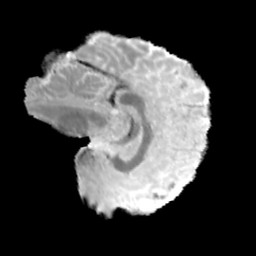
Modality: MD
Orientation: sagittal
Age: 29
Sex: male
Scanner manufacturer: siemens
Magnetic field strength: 3 T
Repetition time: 3.23 s
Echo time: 0.0892 s